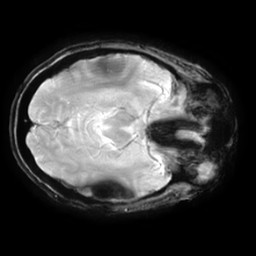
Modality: T2starw
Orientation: axial
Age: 45
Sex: female
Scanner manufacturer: ge
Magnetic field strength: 3 T
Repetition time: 0.65 s
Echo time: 0.02 s